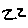
Label: zigzag